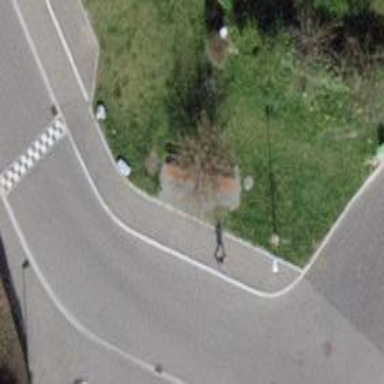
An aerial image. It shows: Brown bench.